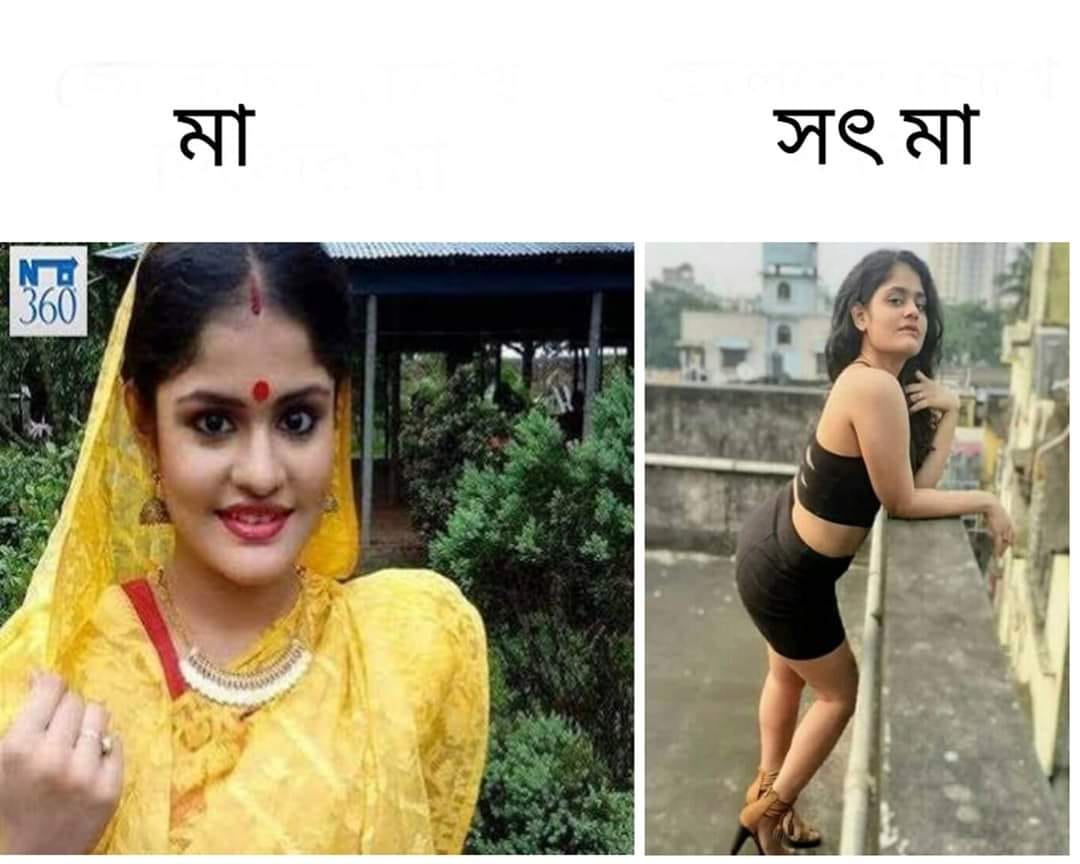
Caption: মা     সৎ মা
Label: hate